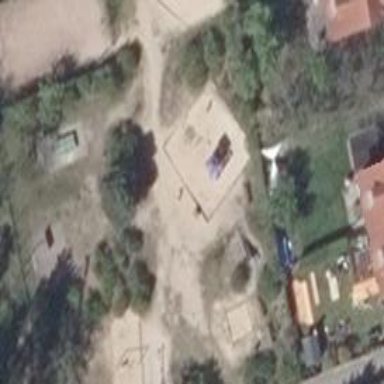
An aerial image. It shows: Playground with sandy surface.